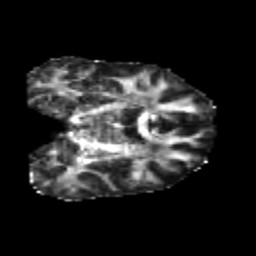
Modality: FA
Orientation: coronal
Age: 24
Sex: female
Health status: healthy
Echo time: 0.074 s